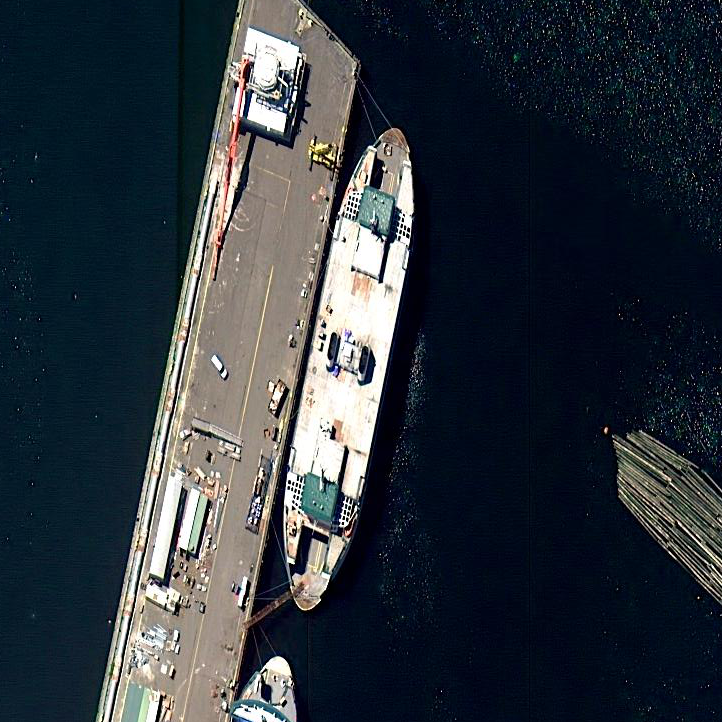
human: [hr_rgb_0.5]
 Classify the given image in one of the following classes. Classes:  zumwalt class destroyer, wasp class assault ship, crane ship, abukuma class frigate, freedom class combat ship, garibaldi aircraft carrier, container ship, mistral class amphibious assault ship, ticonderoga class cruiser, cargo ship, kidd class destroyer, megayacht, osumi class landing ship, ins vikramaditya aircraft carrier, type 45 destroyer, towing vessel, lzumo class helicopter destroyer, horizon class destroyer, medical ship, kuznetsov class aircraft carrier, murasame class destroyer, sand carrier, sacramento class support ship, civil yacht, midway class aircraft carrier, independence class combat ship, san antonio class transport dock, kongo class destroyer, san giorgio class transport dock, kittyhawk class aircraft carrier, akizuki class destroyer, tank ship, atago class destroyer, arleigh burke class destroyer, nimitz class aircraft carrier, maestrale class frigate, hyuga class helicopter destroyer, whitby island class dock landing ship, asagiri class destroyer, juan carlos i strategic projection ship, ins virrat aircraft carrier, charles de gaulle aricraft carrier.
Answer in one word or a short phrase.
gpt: Cargo ship